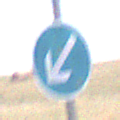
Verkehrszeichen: VorgeschriebeneVorbeifahrtLinks
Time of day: Midday
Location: Outdoor (Nature)
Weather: PartlyCloudy
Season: NotSpecified
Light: Natural